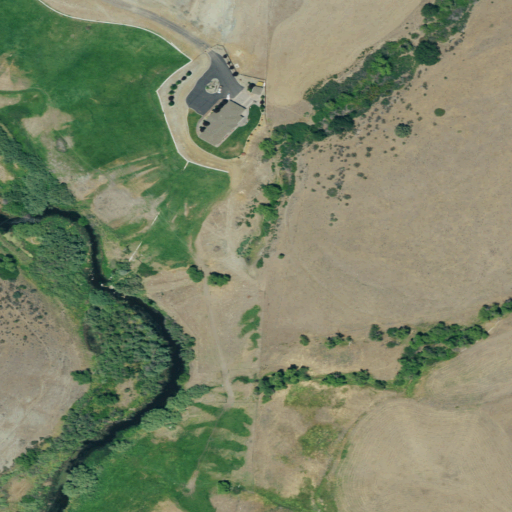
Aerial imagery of valley in California named White Rock Gulch containing grassland, pasture, woody wetlands, shrub, medium intensity development, open development, high intensity development, and low intensity development